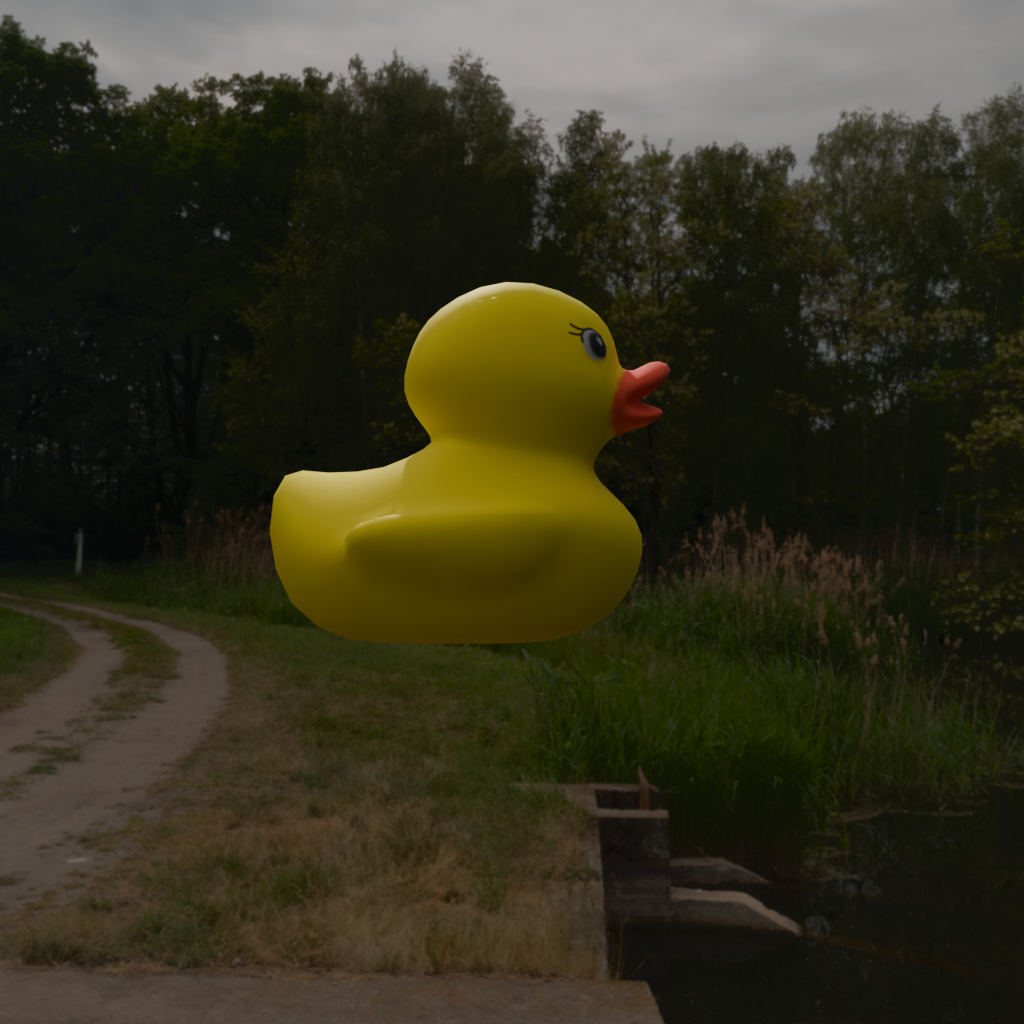
an image of a yellow rubber duck seen from <right> in a lakeside with a cloudy sky surrounded by greenery and dirt paths.